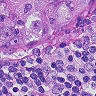
Metastatic tissue present: yes